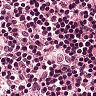
Metastatic tissue present: no